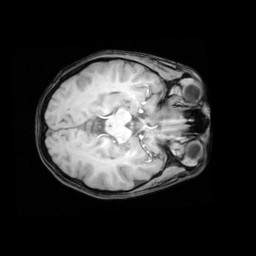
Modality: T1w
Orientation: axial
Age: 20
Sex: female
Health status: healthy
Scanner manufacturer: philips
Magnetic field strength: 3 T
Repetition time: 0.012 s
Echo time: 0.0037 s